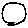
Label: circle